Question: Alright, I will try and make this short and sweet. I recently created my first iOS app, and in my app I decided to go the storyboard route by selecting the checkbox when creating the project. On a side note, I recently just started developing in Xcode, keep that in mind. So I started by designing the GUI elements of my app, and before I knew it, I had 8 scenes in my storyboard file and one view controller. Needless to say the view controller has been populated with code from different scenes thus making it difficult to understand what does what in the view controller. In the spirit OO design principles, I thought it would be a good idea to create a separate view controller for each scene. So I created some class files for the project. When I try to associate the newly created class file with the scene my computer just sounds a beep / donk sound. I am trying to associate the newly created class file to a scene by selecting the scene in the storyboard / Interface Builder view, then displaying the pane on the right, then selecting the at the top of the pane, then setting the Custom Class to my newly created class file, but when I type the name of the class and press enter I just hear a beep.
If any one has any insight or knows of a tutorial explaining this process please post. Part of the reason I am trying to do this is for code readability, better code management, and a better code structure for the application. I came across this <URL> explaining some of what I am talking about.
Also here's a picture of what my project looks like if that helps shed any light.

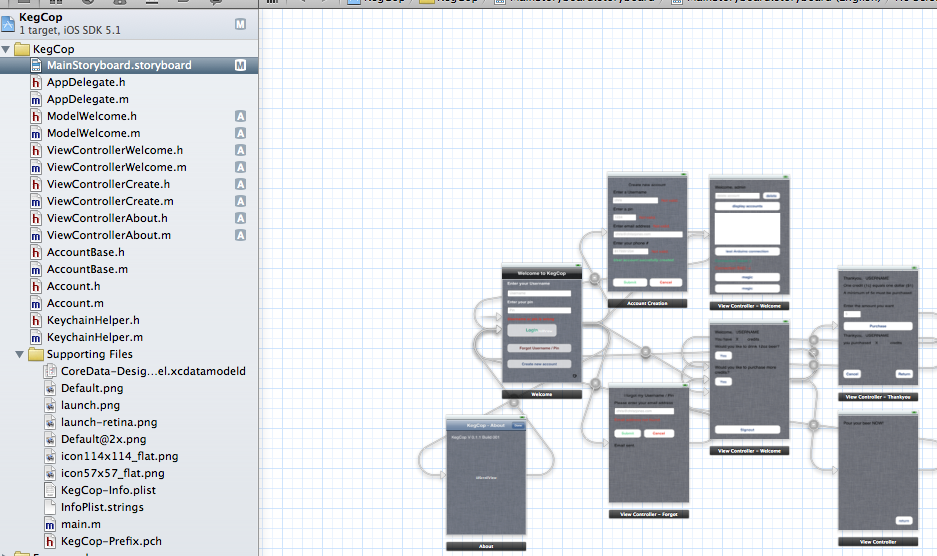
Answer: You need to consider the parent class of your controllers, UIViewController for example.
To do so, you must check the .h file and your xib/nib file.
I. In your .h file, you will be seing:
'''
@interface ViewControllerWelcome : NSObject
'''
Change '' to '' - this will mean that has a parent class .
II. In your nib/xib file:
'''
1. Click on the controller that you are going to set from the storyboard.
2. Go to interface builder and click the "Identity Inspector" (third item from the left) from the Utilities panel.
3. You need to specifically set each controller's name (eg. ViewControllerWelcome)
'''
Do these to all controllers from your storyboard.
Here's something you can read about <URL>.